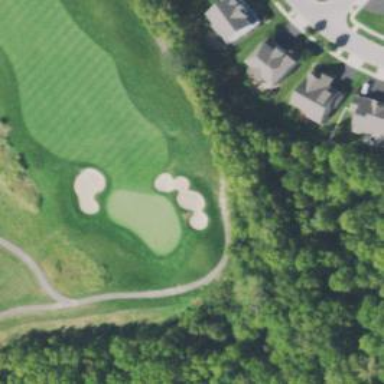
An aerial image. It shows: View of golf hole.